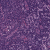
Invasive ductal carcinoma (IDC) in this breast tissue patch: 0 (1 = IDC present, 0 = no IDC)